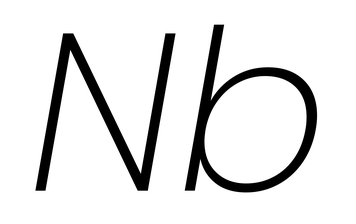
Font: Poppins-ExtraLightItalic